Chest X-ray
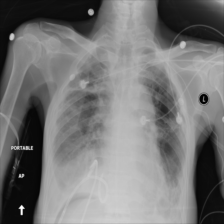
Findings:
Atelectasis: negative
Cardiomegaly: negative
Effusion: positive
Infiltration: positive
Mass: negative
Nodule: negative
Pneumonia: negative
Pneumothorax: negative
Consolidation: negative
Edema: negative
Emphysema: negative
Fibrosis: negative
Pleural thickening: negative
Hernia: negative